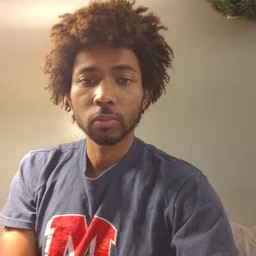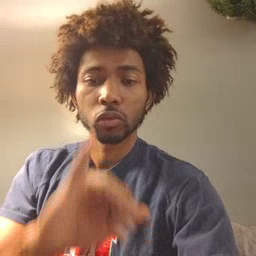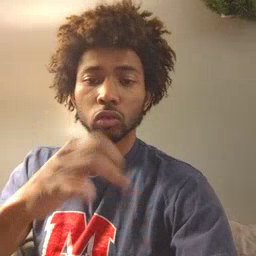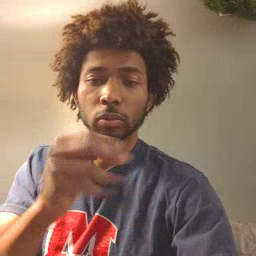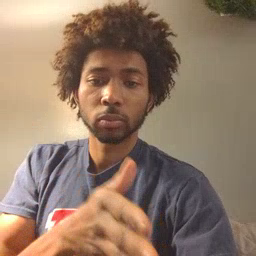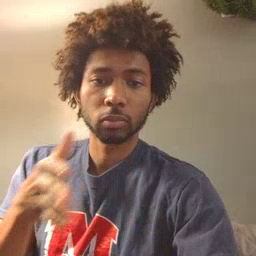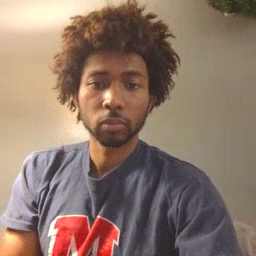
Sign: jeans